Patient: sex M, age 64
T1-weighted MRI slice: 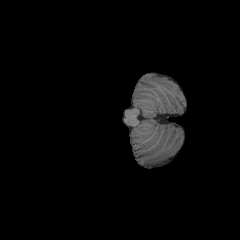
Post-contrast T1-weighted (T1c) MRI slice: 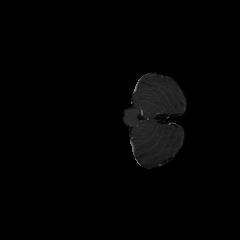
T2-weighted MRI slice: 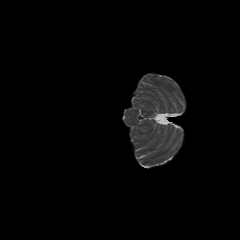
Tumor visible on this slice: no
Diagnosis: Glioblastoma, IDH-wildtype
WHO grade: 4